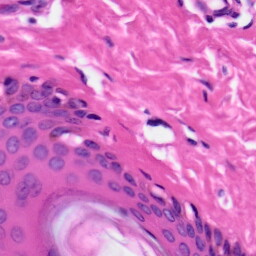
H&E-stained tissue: Skin